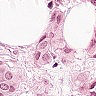
Metastatic tissue present: yes